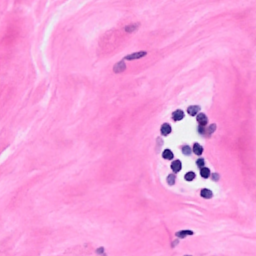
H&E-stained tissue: Breast